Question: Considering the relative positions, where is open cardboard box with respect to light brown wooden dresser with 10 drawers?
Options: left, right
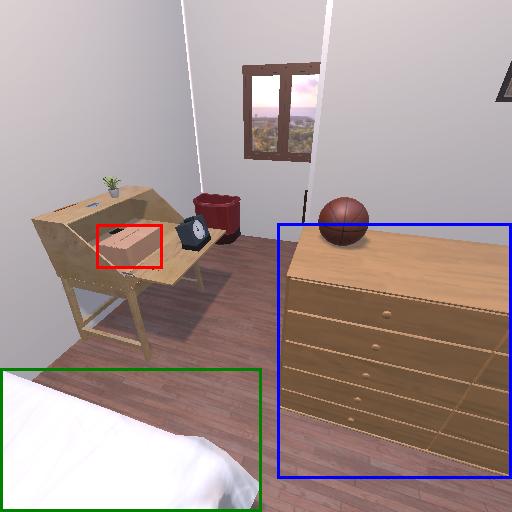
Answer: left